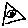
Label: triangle